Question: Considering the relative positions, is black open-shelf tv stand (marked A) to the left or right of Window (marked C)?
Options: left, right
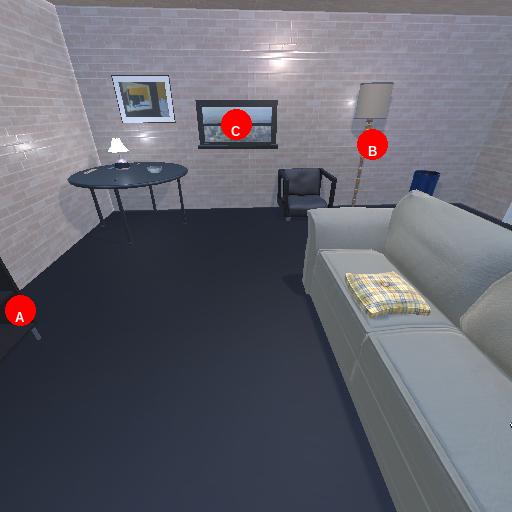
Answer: left